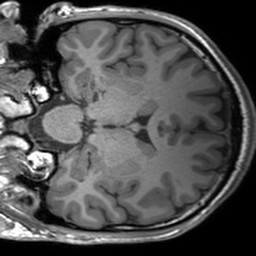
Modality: T1w
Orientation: coronal
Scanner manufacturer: siemens
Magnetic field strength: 3 T
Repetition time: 1.54 s
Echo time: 0.00234 s